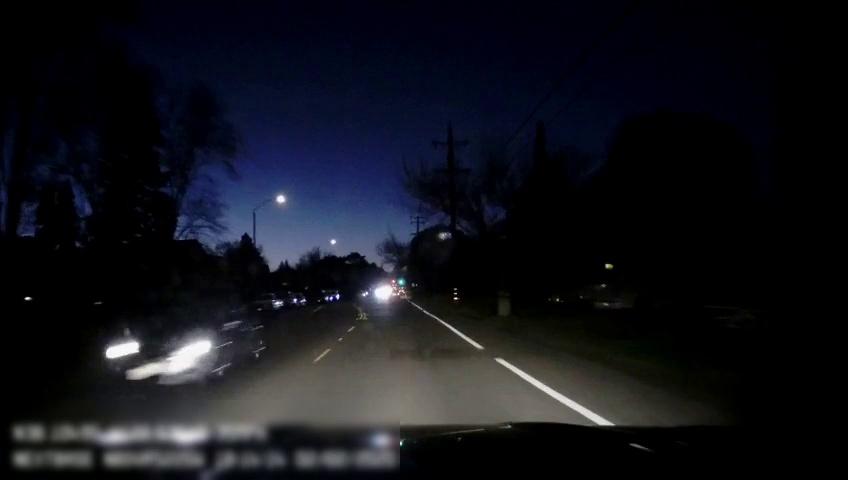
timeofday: Night
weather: Other
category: Drivable Space
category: Vehicles | SUV
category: Vehicles | SUV
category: Vehicles | Truck
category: Vehicles | SUV
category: Vehicles | Van
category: Vehicles | Car
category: Lanes | Current Lane
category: Lanes | Current Lane
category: Lanes | Opposite Lane
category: Lanes | Opposite Lane
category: Lanes | Current Lane